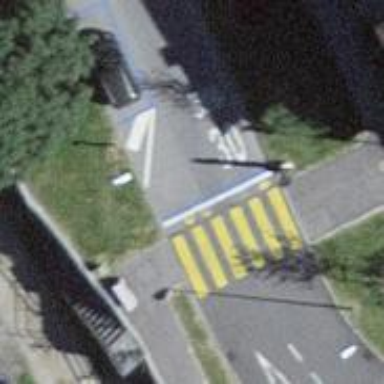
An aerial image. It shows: Zebra crossing on the road.